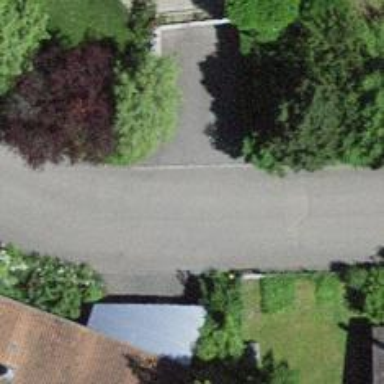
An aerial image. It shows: Residential road.